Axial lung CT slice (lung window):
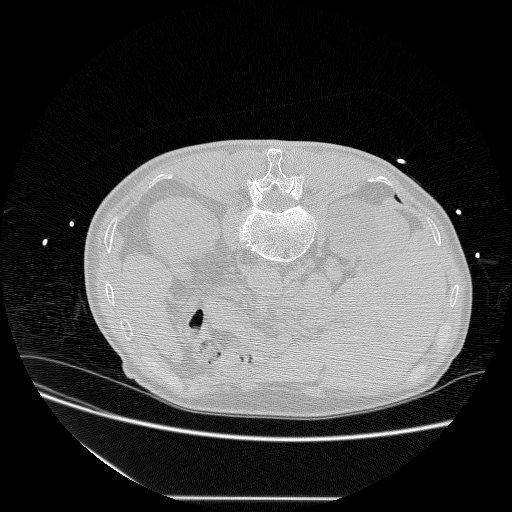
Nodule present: no